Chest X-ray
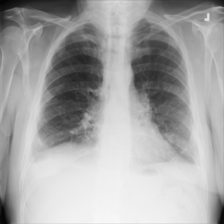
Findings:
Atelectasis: negative
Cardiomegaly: negative
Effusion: positive
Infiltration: negative
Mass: negative
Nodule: negative
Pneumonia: negative
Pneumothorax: negative
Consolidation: negative
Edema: negative
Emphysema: negative
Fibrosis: negative
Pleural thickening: negative
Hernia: negative